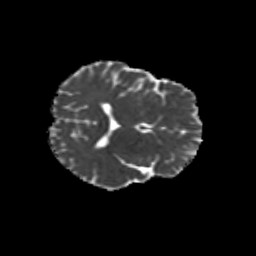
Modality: MD
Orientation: axial
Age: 39
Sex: male
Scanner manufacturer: siemens
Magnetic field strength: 3 T
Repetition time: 8.6 s
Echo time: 0.095 s